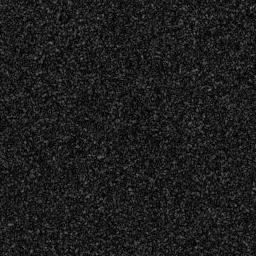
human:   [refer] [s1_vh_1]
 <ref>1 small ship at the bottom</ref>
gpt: <box>[[58, 70, 63, 82, 0]]</box>